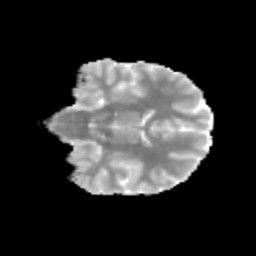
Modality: MD
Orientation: coronal
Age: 13
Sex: male
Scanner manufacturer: siemens
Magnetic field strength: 3 T
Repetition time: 3.8 s
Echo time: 0.07 s